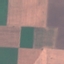
Land use / land cover: AnnualCrop